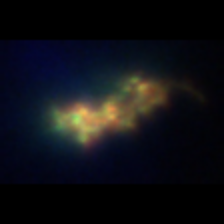
Taxon: Unknown_detritus
Group: Unknown